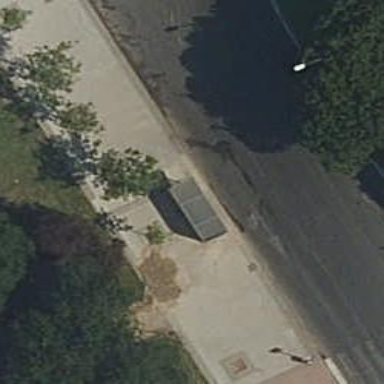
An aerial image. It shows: Bus stop with shelter. It is platform for public transport.